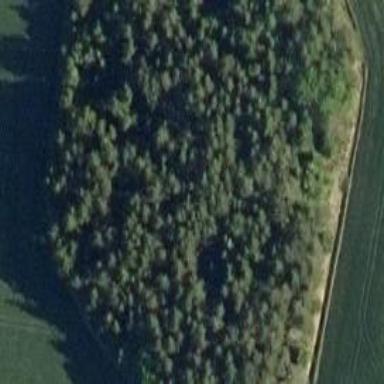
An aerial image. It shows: Beautiful woodland area.